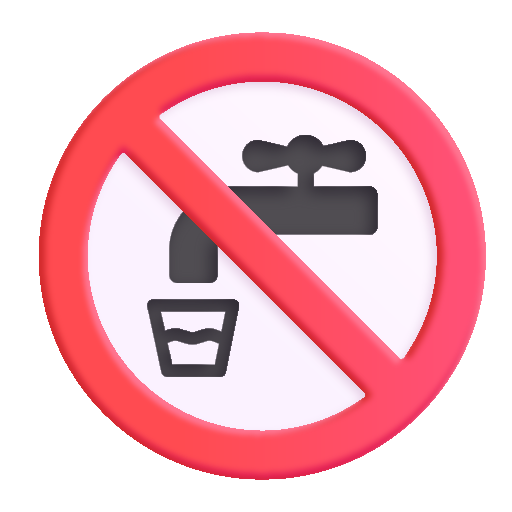
non potable water color